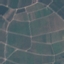
Land use / land cover class: PermanentCrop